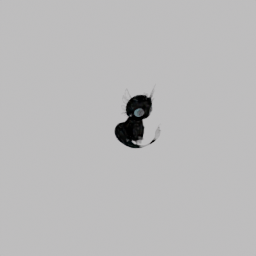
Label: animals